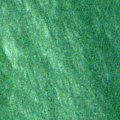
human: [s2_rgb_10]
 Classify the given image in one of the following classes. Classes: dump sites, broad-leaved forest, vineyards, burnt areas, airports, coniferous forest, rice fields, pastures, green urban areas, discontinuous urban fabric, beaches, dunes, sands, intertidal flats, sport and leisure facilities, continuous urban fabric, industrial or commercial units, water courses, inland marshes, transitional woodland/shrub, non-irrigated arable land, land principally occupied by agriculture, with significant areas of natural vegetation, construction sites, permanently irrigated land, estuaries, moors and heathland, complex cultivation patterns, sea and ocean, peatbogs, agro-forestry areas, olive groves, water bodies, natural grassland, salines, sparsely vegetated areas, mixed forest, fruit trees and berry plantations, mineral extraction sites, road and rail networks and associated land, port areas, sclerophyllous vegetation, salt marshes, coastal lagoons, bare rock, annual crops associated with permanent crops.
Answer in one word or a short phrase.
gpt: sea and ocean